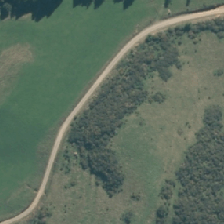
Land cover: grose_broom